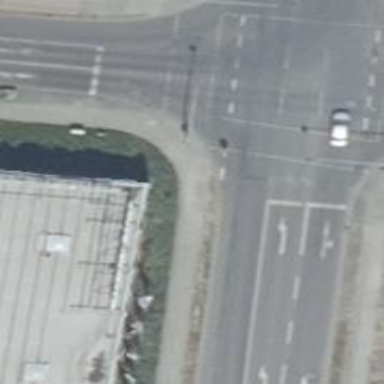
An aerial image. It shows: Traffic signal crossing.